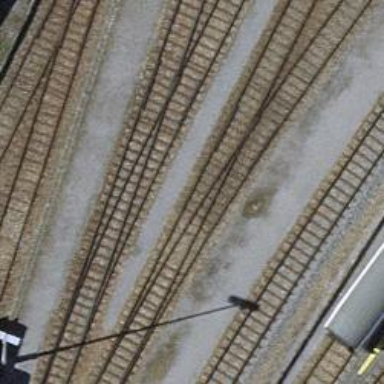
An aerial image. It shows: Railway switch.